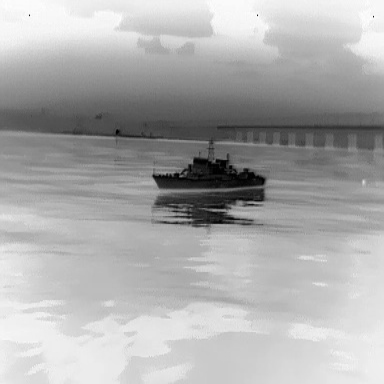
There is a warship in the infrared image.